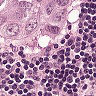
Metastatic tissue present: yes